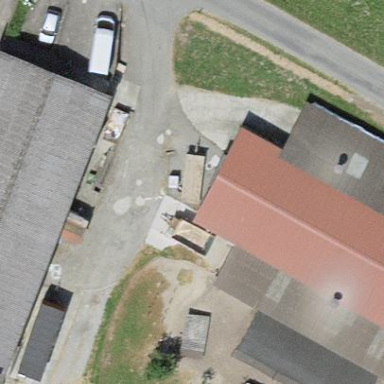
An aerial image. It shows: Farmyard area.